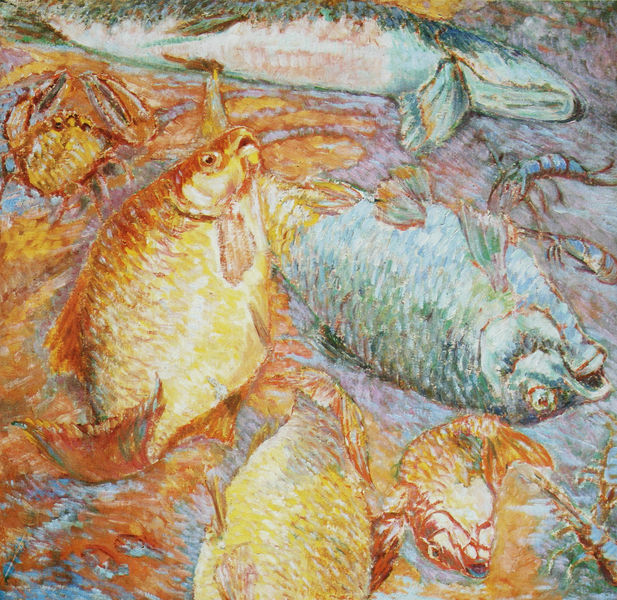
Titel: Fische am Sonnenuntergang
Künstler: Michail Larionow
Standort: St. Petersburg
Institution: Russisches Museum
Schlagwörter: blau, meer, wasser, weiß, grün, impressionismus, bunt, hell, kreide, licht, orange, rücken, türkis, zeichnung, rot, tiere, ensor, expressionismus, malerei, augen, tod, auge, schuppen, stillleben, wellen, trocken, van gogh, krabbe, scheren, konturen, karpfen, maul, fang, fische, forelle, krebs, flossen, kiemen, hecht, krabben, pastelle, garnele, flussen, garbele, komplemeentär, trockenen